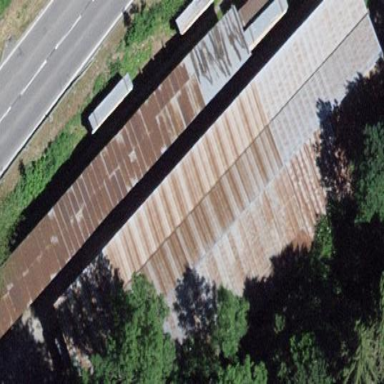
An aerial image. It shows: Rural barn.